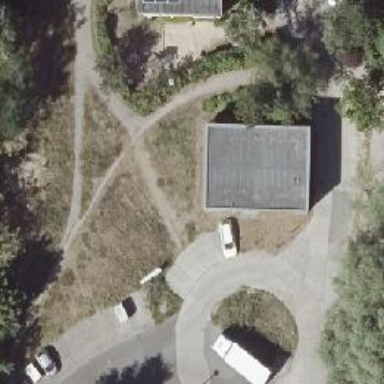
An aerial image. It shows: Dirt footway.